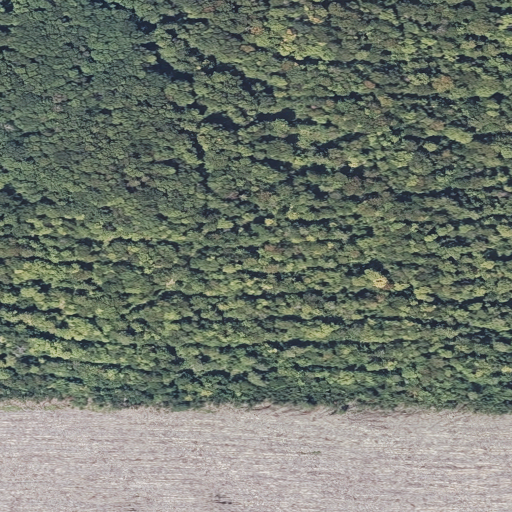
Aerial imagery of ridge(s) in Maine named Square Lake Ridge containing deciduous forest, grassland, and mixed forest